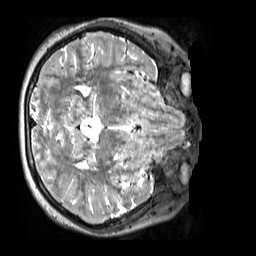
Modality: T2w
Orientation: axial
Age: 13
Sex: male
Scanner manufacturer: siemens
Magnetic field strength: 3 T
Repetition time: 3.2 s
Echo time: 0.408 s